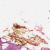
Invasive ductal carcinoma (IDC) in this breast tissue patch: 0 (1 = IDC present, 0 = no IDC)